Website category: sports
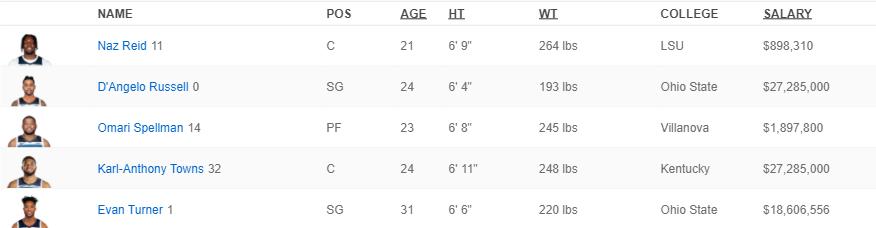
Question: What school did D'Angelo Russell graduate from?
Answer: Ohio State

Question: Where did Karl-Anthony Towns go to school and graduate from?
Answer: Kentucky

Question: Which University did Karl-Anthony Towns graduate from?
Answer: Kentucky

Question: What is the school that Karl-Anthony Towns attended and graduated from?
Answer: Kentucky

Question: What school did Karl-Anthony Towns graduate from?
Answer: Kentucky

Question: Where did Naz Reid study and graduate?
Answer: LSU

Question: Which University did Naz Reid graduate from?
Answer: LSU

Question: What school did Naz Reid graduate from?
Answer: LSU

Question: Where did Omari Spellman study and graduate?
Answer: Villanova

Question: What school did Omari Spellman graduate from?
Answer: Villanova

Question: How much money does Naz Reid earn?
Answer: $898,310

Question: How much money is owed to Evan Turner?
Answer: $18,606,556

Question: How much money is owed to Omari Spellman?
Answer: $1,897,800

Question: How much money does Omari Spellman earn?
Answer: $1,897,800

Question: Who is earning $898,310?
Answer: Naz Reid

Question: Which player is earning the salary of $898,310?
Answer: Naz Reid

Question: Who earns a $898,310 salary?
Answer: Naz Reid

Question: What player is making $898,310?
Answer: Naz Reid

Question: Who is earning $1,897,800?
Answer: Omari Spellman

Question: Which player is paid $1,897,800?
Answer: Omari Spellman

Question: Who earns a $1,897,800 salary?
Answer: Omari Spellman

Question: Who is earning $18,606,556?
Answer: Evan Turner

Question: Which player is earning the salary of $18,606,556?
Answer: Evan Turner

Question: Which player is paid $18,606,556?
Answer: Evan Turner

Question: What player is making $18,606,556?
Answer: Evan Turner

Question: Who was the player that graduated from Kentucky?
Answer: Karl-Anthony Towns

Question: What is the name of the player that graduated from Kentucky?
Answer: Karl-Anthony Towns

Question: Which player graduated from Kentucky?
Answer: Karl-Anthony Towns

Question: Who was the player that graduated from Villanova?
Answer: Omari Spellman

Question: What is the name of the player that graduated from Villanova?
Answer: Omari Spellman

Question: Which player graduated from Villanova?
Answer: Omari Spellman

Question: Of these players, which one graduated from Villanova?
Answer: Omari Spellman

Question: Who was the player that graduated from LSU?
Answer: Naz Reid

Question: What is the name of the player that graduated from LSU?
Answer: Naz Reid

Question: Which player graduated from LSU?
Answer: Naz Reid

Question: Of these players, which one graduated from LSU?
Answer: Naz Reid